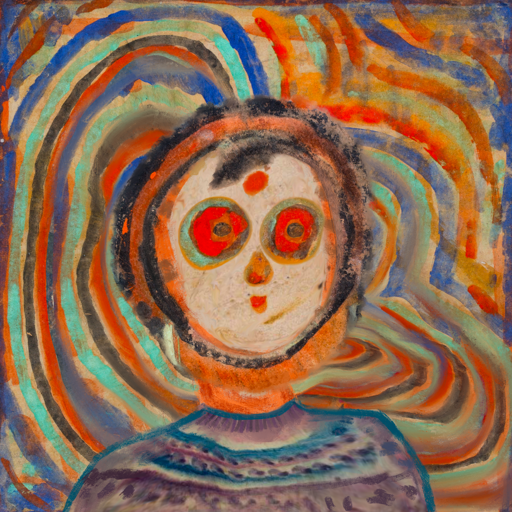
Background: Sisters, Head And Neck Front: Rupkatha, Face Front: Sisters, Bust: HillGirl, Hair Front: Childish, Head Accessory: Blank, Second Necklace: Blank, Necklace: Blank, Baby: Blank